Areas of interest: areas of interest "Tianyuan Computer City Lenovo Computers"
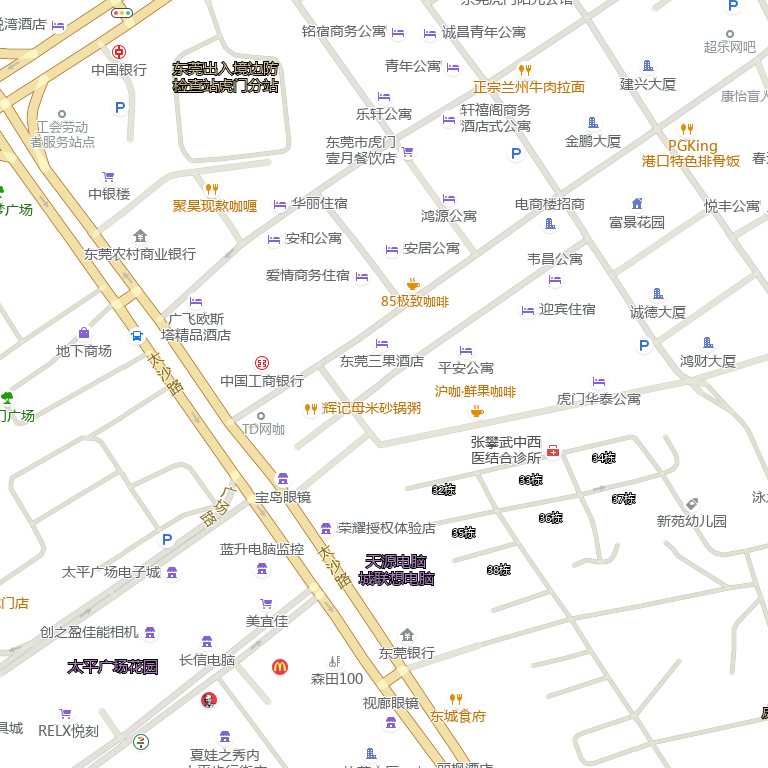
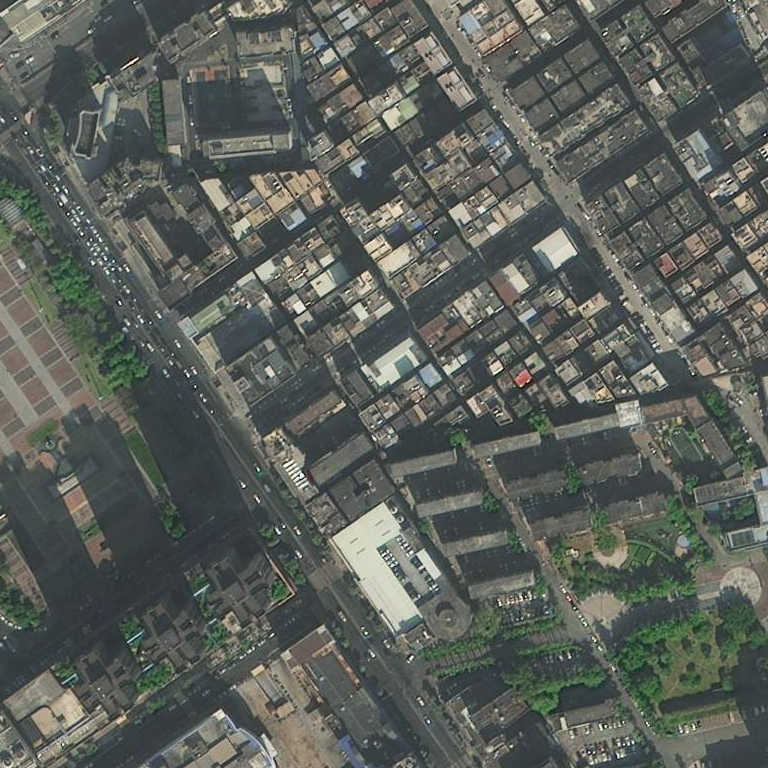